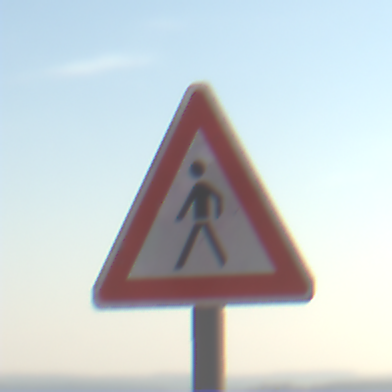
Verkehrszeichen: FussgaengerRechts
Umgebung: Outdoor, Nature
Tageszeit: MorningAfternoon
Wetter: PartlyCloudy
Licht: Natural
Jahreszeit: NotSpecified
Kontrast: HighContrast